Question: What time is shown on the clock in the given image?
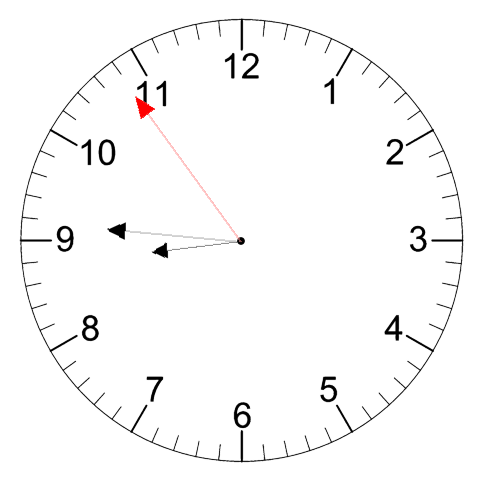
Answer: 08:45:54